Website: crate-barrel
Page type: billing-address
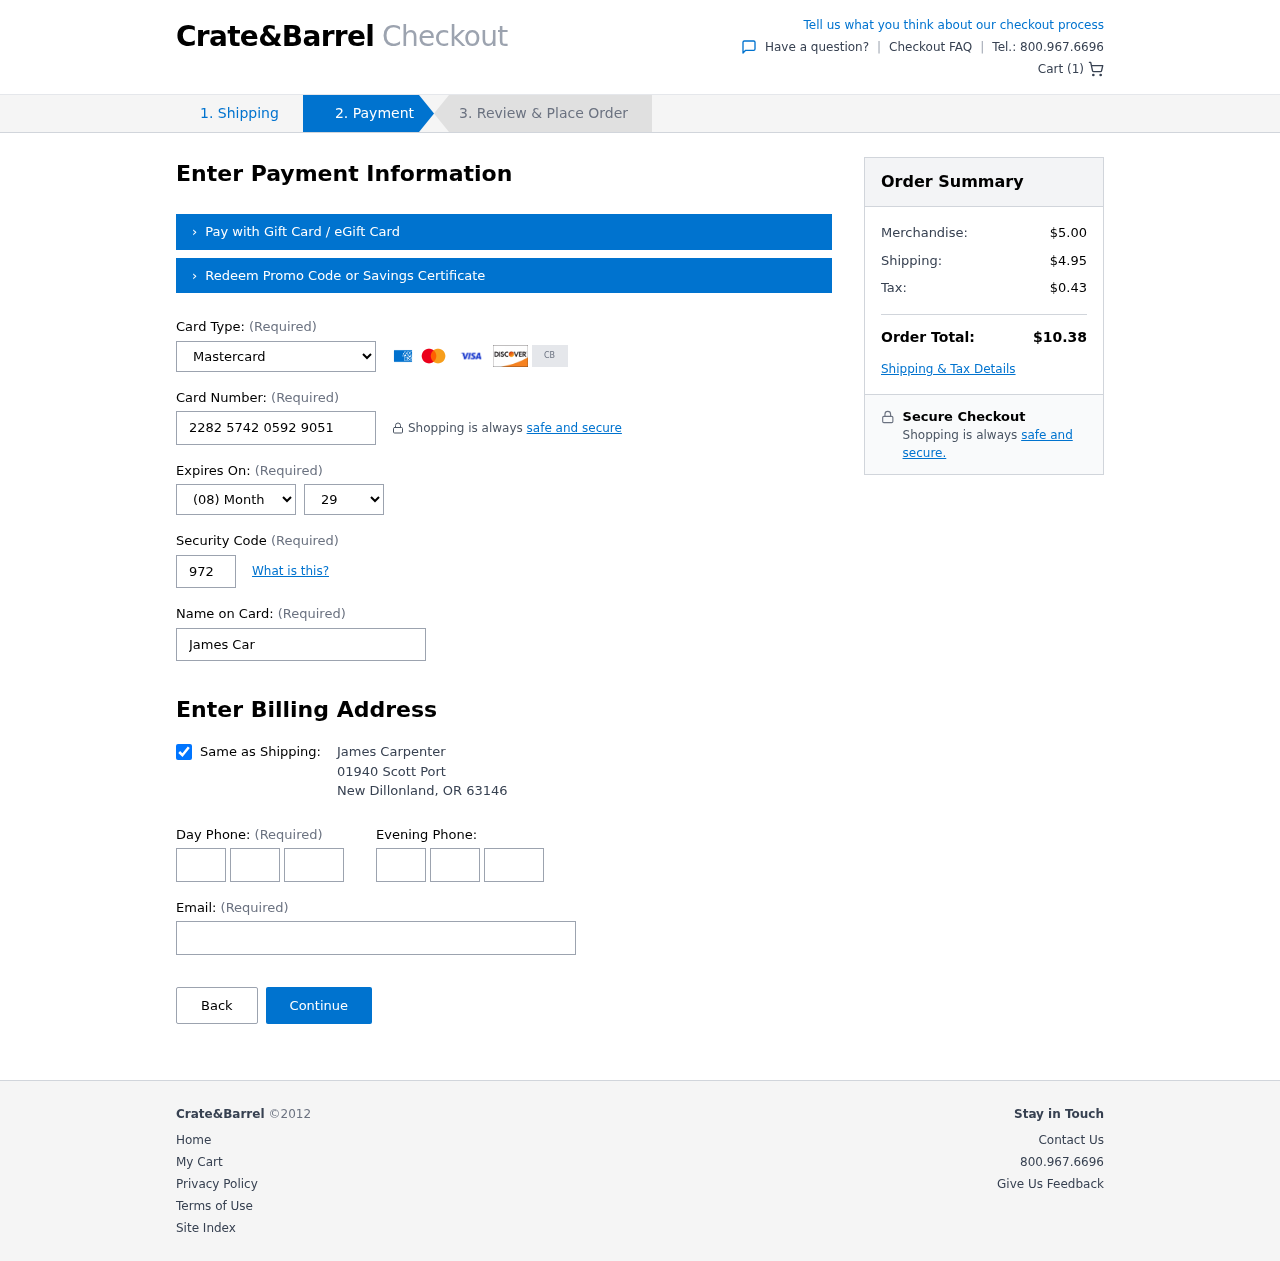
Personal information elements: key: PII_CARD_CVV
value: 972
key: PII_CARD_EXPIRY_MONTH
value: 08
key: PII_CARD_EXPIRY_YEAR
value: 29
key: PII_CARD_NUMBER
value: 2282 5742 0592 9051
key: PII_CARD_TYPE
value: Mastercard
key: PII_CITY
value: New Dillonland
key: PII_EMAIL
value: james_carpenter@gmail.com
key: PII_FULLNAME
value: James Carpenter
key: PII_PHONE_AREA
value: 676
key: PII_PHONE_PREFIX
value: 430
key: PII_PHONE_SUFFIX
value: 0513
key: PII_POSTCODE
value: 63146
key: PII_STATE_ABBR
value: OR
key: PII_STREET
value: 01940 Scott Port
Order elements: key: ORDER_NUM_ITEMS
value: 1
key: ORDER_SUBTOTAL
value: $5.00
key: ORDER_SHIPPING_COST
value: $4.95
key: ORDER_TAX
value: $0.43
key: ORDER_TOTAL
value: $10.38